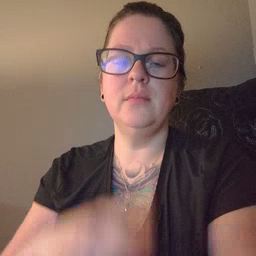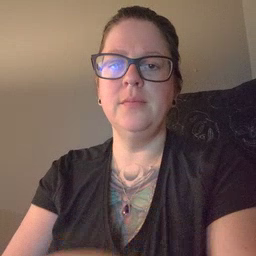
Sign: hesheit